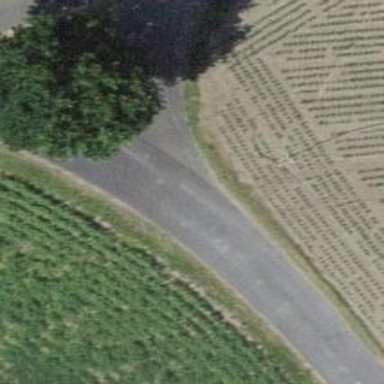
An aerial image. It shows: Unclassified road with grade 1 track type.